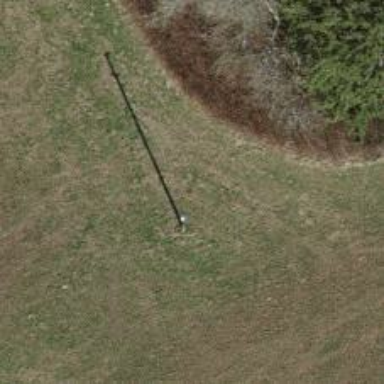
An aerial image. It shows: Power pole.